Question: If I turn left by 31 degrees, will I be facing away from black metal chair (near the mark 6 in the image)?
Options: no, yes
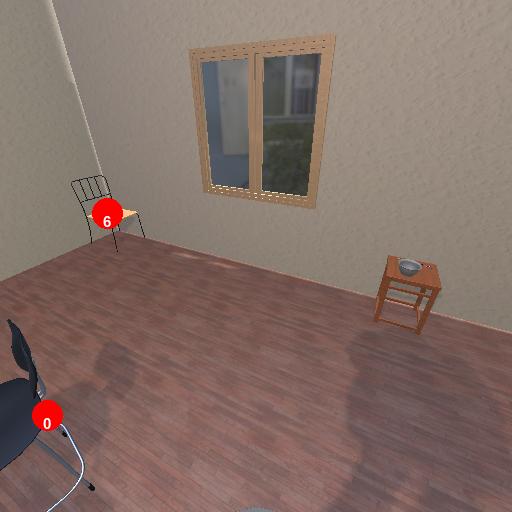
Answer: no